Question: Similar question here: <URL>
Basically, what I want is to resize form and maintain its aspect ratio, but I want resizing to follow the cursor as well. The answer in the topic above provided solution that is half-satisfactory - it works, but resizing is working 2x slower than it should. When I start to resize the form by X axis, you can see where the cursor is, and what the form size is:

I thought that since it resizes 2x slower, I should omit 0.5 multiplier in the code and it will work, but no dice. Here is the code that I'm using at the moment:
'''
type
TfrmTable = class(TForm)
procedure FormCanResize(Sender: TObject; var NewWidth, NewHeight: Integer; var Resize: Boolean);
procedure FormCreate(Sender: TObject);
private
FAspectRatio: Double;
public
end;
var
frmTable: TfrmTable;
implementation
{$R *.dfm}
procedure TfrmTable.FormCreate(Sender: TObject);
begin
FAspectRatio := Width / Height;
end;
procedure TfrmTable.FormCanResize(Sender: TObject; var NewWidth, NewHeight: Integer; var Resize: Boolean);
begin
NewHeight := Round(0.50 * (NewHeight + NewWidth / FAspectRatio));
NewWidth := Round(NewHeight * FAspectRatio);
end;
'''
I've tried another approach, by using something like this:
'''
procedure TfrmTable.FormCanResize(Sender: TObject; var NewWidth, NewHeight: Integer; var Resize: Boolean);
begin
if NewWidth <> Width then
NewHeight := Round(NewWidth / FAspectRatio)
else
if NewHeight <> Height then
NewWidth := Round(NewHeight * FAspectRatio);
end;
'''
What this should do? Well, my thinking is that I first check if 'NewWidth' is different than current 'Width', and if it is, that means user is resizing form by X axis. Then I should set 'NewHeight' to appropriate value. Otherwise, I check if 'NewHeight' is different than current 'Height', and set 'NewWidth' value to its appropriate value. This also produces weird results, when I drag form by X axis, it seems to work, and as soon as I stop resizing, form returns to its original size - I concluded that once I stop resizing (let mouse button up), 'FormCanResize()' event gets called with old 'NewHeight' value, which then reverts form back to its old size.
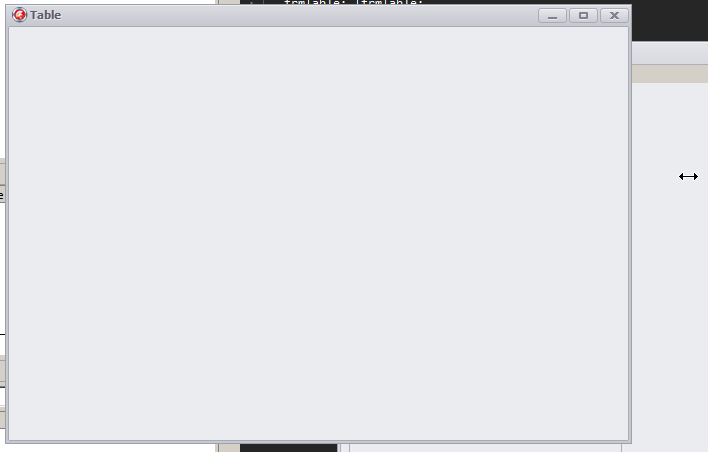
Answer: The correct message to handle this is 'WM_SIZING':
> By processing this message, an application can monitor the size and
position of the drag rectangle and, if needed, change its size or
position.
'''
procedure TForm1.WMSizing(var Message: TMessage);
begin
case Message.wParam of
WMSZ_LEFT, WMSZ_RIGHT, WMSZ_BOTTOMLEFT:
with PRect(Message.LParam)^ do
Bottom := Top + Round((Right-Left)/FAspectRatio);
WMSZ_TOP, WMSZ_BOTTOM, WMSZ_TOPRIGHT, WMSZ_BOTTOMRIGHT:
with PRect(Message.LParam)^ do
Right := Left + Round((Bottom-Top)*FAspectRatio);
WMSZ_TOPLEFT:
with PRect(Message.LParam)^ do
Top := Bottom - Round((Right-Left)/FAspectRatio);
end;
inherited;
end;
'''